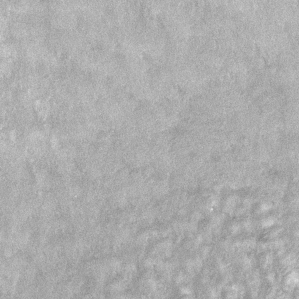
Label: frost